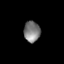
Tissue: skin
Cell type: Endothelial cells
Senescence score: 0.6755
Nuclear area (px): 333
Mean DAPI intensity: 124.547